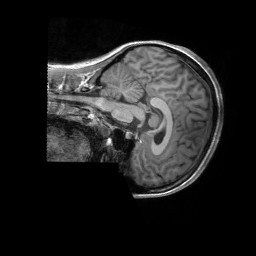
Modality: T1w
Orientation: sagittal
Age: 19
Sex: female
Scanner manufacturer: siemens
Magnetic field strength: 3 T
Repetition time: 2.3 s
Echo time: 0.00232 s